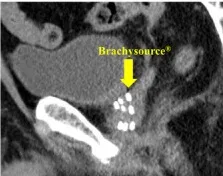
Dose distributions and pelvic X-rays of the seed implantations. The red, green, blue, light blue, and white lines indicate prostate, urethra, rectum, PTV, and tumor based on MRI, respectively. (c) Pelvic CT of the seeds (Brachysource ) that were implanted in the salvage fLDR brachytherapy. Brachysource. Was displayed as an elongated high-density area on the CT.
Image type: radiology (ct)